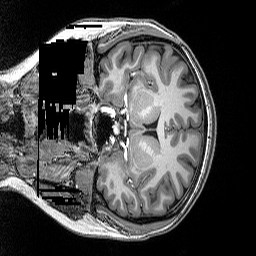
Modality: T1w
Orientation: coronal
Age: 20
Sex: female
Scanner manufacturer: siemens
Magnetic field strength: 3 T
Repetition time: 2.5 s
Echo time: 0.00343 s